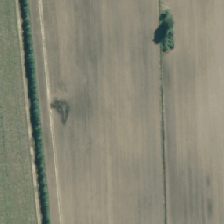
Land cover: shortrotation_cropland